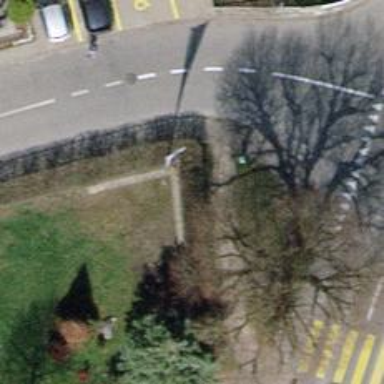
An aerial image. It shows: Hedge acting as barrier.